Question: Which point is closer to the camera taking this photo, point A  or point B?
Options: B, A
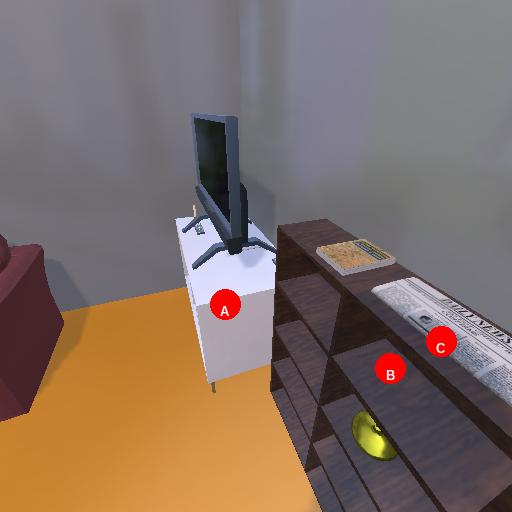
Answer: B